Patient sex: M
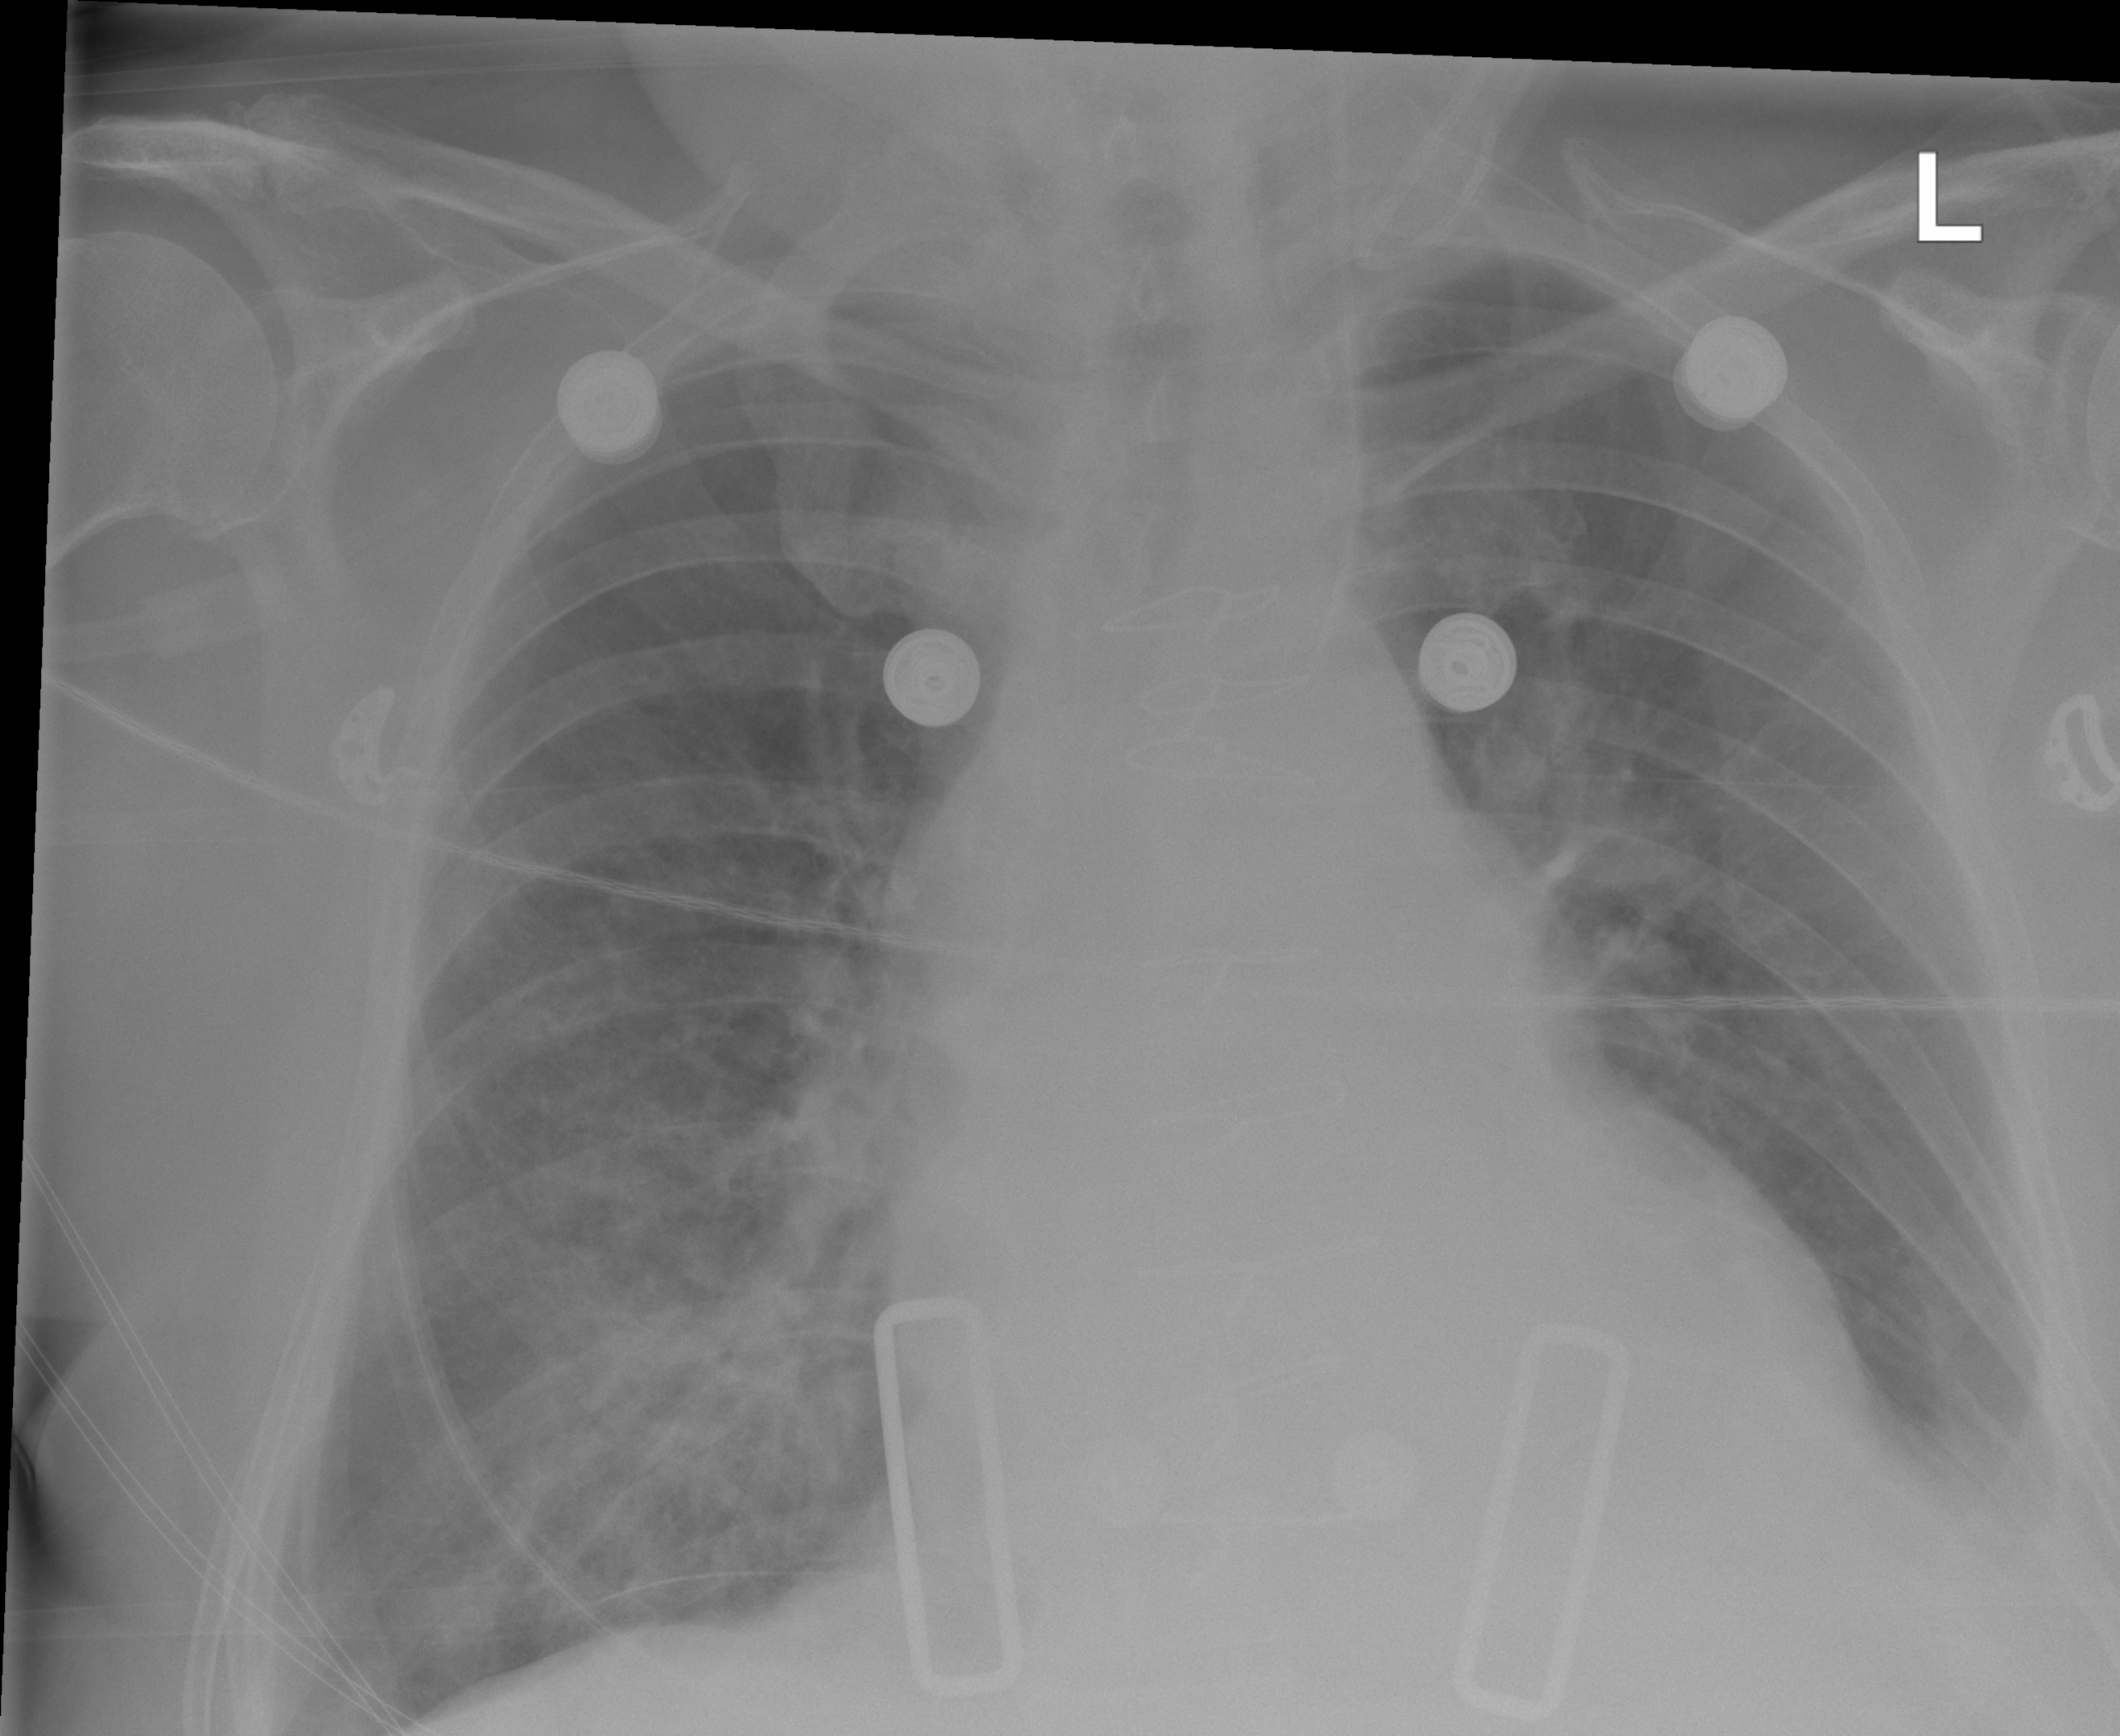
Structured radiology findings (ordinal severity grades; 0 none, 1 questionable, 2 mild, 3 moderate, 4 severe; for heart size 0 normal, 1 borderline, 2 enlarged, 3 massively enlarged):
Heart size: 1
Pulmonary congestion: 1
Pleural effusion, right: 0
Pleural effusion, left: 2
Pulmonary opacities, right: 2
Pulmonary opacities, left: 0
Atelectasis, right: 2
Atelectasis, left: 0